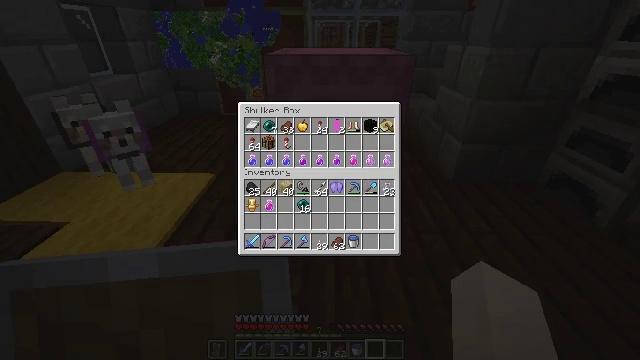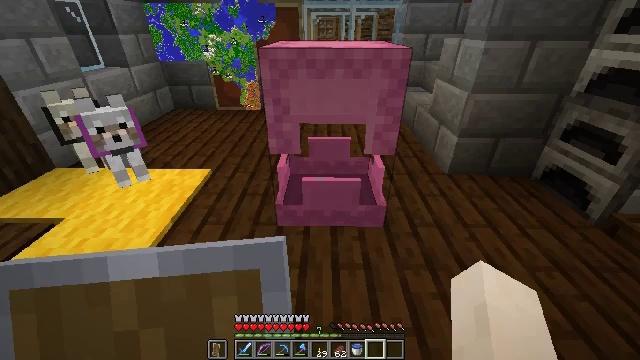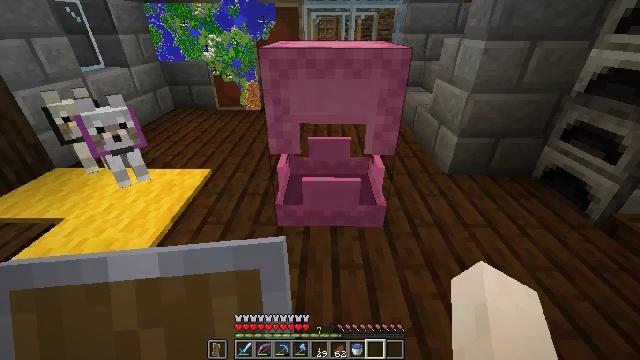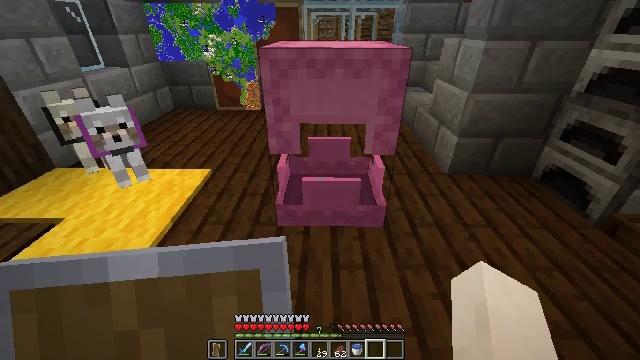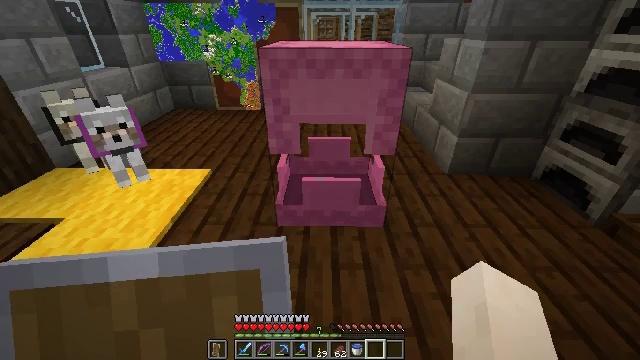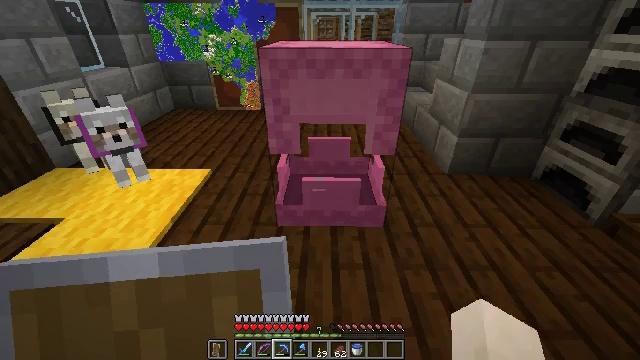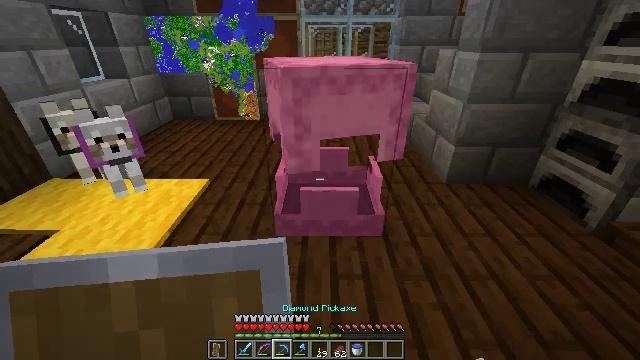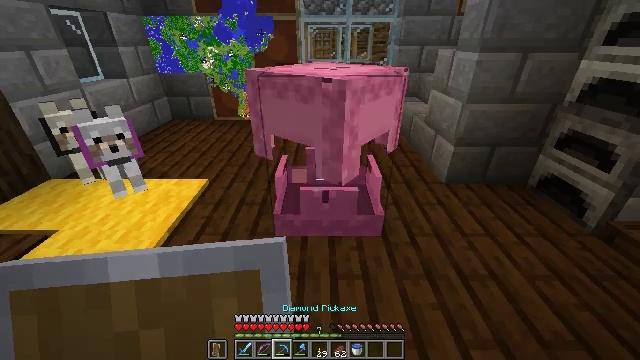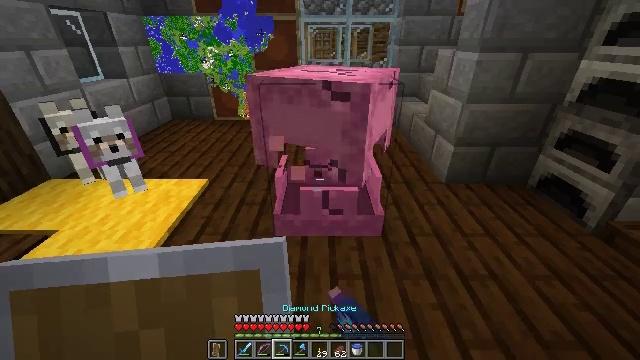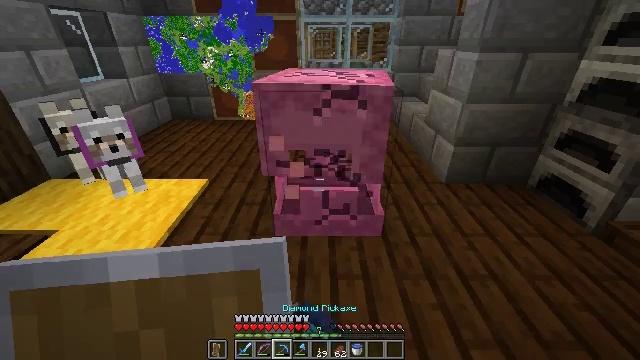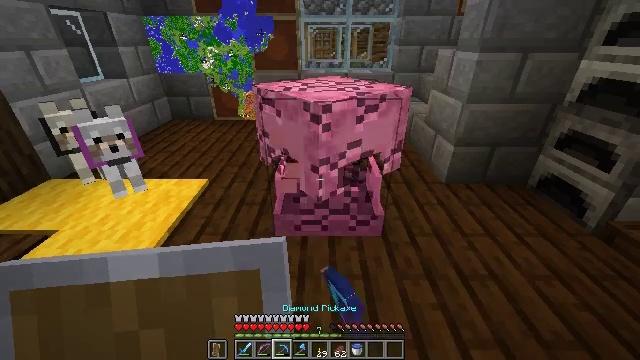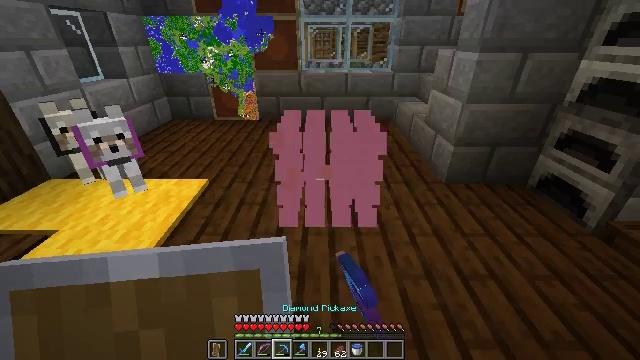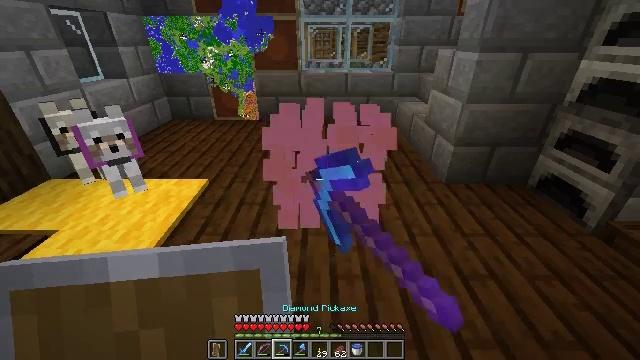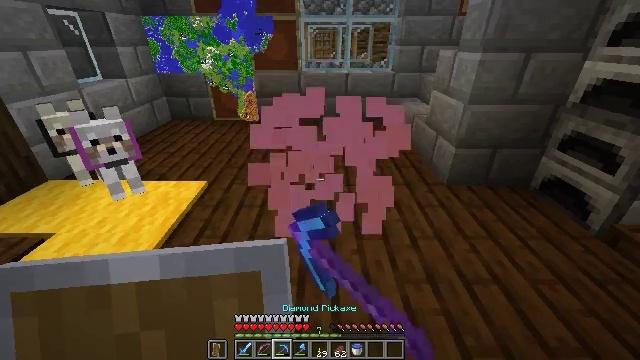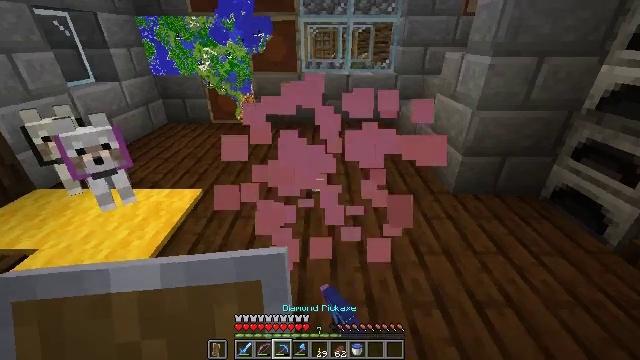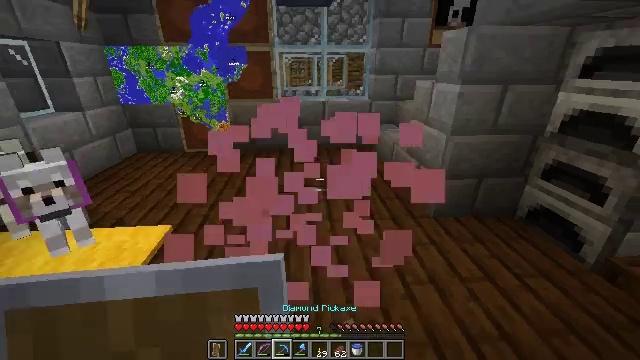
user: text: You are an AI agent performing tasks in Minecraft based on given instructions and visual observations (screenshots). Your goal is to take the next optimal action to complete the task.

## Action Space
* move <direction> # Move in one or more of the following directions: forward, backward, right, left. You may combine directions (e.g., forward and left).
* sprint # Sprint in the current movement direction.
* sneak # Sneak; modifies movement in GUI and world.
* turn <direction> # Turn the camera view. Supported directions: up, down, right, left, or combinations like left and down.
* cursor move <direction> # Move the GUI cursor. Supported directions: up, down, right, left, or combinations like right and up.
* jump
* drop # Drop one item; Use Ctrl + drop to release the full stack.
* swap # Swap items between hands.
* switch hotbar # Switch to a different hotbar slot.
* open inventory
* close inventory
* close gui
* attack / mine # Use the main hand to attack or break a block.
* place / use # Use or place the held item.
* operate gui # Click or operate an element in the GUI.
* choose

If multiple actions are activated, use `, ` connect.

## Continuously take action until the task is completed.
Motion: motion action
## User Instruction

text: Pick up the pink shulker box.
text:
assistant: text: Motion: cursor move down
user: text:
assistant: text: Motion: close gui
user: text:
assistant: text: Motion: no_op
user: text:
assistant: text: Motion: no_op
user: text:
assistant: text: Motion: switch to hotbar 3
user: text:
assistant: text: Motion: turn up, switch to hotbar 3
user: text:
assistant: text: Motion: attack / mine
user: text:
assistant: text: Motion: attack / mine
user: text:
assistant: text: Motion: attack / mine
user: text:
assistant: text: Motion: attack / mine
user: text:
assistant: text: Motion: attack / mine
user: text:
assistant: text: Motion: attack / mine
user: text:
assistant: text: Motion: move forward, attack / mine
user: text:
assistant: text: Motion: move forward
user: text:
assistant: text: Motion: move forward, turn right and up
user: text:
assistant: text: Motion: no_op